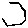
Label: hexagon